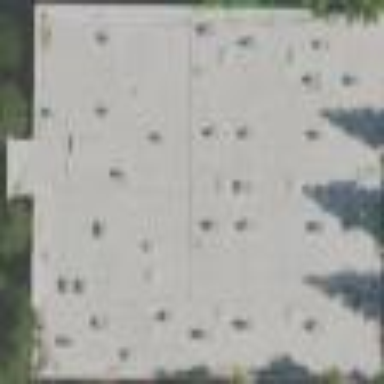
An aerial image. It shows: Industrial building.